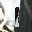
Label: 1